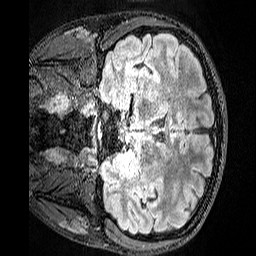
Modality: FLAIR
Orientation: coronal
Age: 21
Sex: female
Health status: healthy
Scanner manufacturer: siemens
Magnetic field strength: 3 T
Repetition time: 5 s
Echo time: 0.388 s